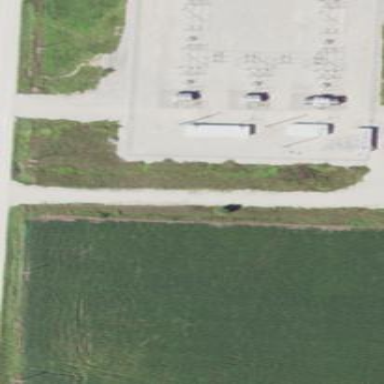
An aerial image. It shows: Outdoor substation. This substation is for generation.